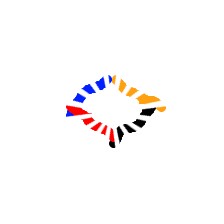
Shape: rhombus